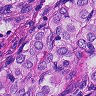
Metastatic tissue present: yes